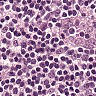
Metastatic tissue present: no